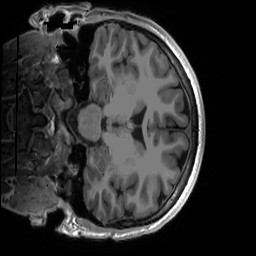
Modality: T1w
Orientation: coronal
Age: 23
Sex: male